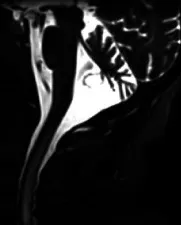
Patient 5 (detailed under "breakthrough disease" in Supplementary material S3), 6 months post-initiation of rituximab treatment, the patient manifested an attack, encompassing both TM and encephalopathy, with a concurrent CD19+ B-cell count of 3%. Sagittal STIR. Of the spine.
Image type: radiology (mri)